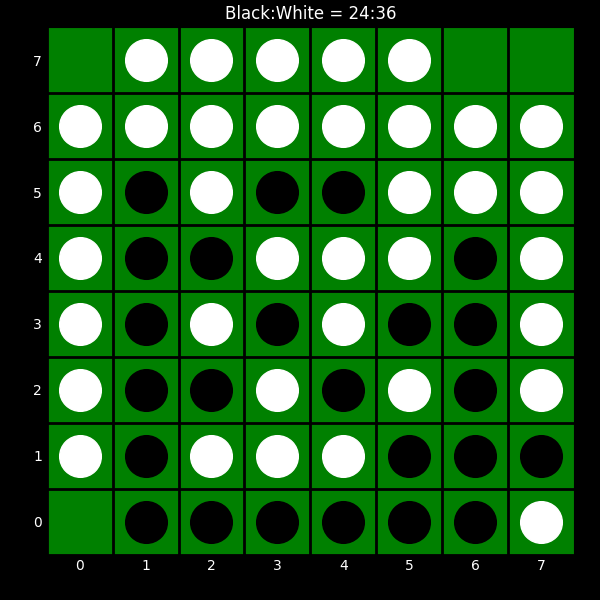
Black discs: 24
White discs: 36